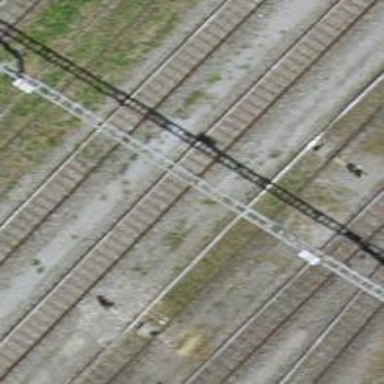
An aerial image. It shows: Yard with single rail track. The railway track is electrified with contact line for service purposes.